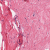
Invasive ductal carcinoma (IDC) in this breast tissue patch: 0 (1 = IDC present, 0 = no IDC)